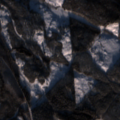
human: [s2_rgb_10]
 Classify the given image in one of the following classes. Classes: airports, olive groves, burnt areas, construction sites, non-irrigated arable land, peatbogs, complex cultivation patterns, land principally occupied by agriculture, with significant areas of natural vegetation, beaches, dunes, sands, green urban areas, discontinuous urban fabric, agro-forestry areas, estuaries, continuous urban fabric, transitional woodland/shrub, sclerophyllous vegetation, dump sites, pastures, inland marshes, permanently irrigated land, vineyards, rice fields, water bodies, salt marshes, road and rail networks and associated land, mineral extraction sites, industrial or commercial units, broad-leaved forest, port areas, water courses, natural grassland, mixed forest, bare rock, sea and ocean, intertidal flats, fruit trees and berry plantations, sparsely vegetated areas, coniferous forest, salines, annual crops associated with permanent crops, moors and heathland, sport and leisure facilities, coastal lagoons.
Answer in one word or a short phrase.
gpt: coniferous forest, mixed forest, transitional woodland/shrub